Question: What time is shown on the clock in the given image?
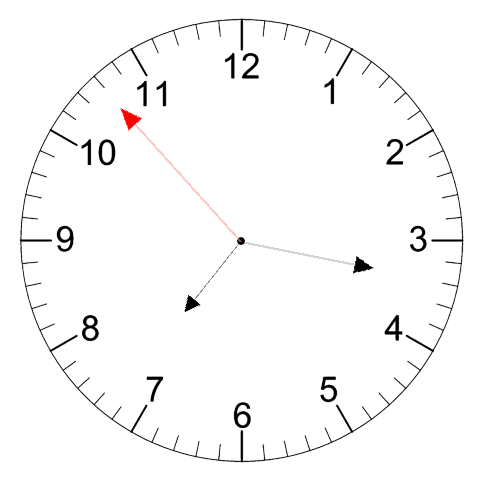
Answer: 07:16:53